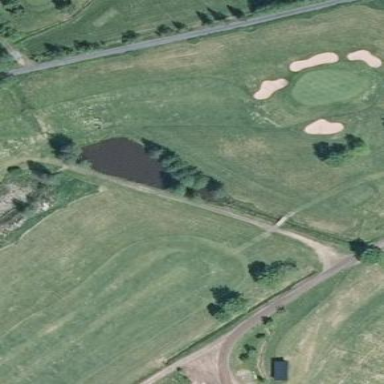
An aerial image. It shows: Water hazard on golf course. The hazard is natural water feature.